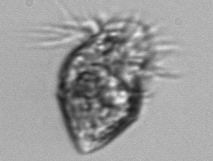
Label: Strombidium_morphotype1